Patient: sex M, age 45
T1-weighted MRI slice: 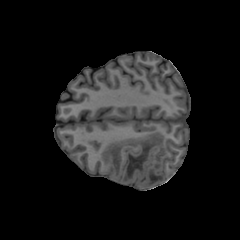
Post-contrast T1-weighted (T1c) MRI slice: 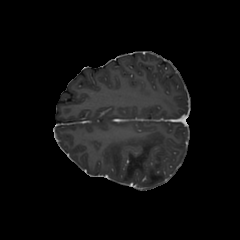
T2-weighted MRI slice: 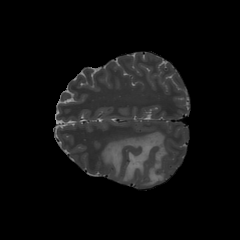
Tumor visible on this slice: yes
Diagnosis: Astrocytoma, IDH-wildtype
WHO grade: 2